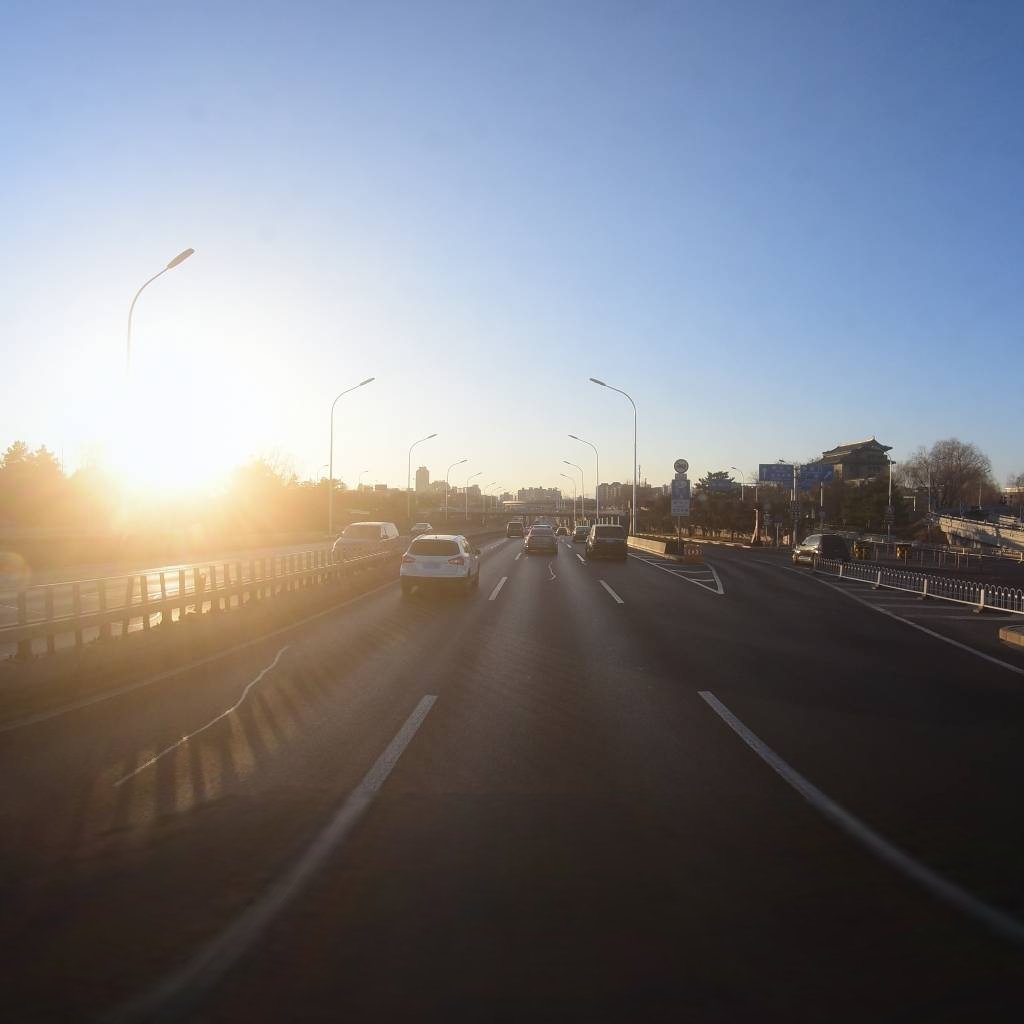
Region: Xicheng
Road damage annotations: longitudinal patch, longitudinal patch